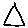
Label: triangle